Interaction volume radius: 5 \u00c5
Interaction volume height: 10 \u00c5
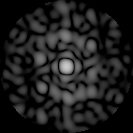
Disorder parameter: 0.7865